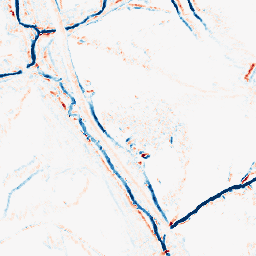
Category: morphological
Decomposition family: morphological_diamond
Decomposition parameters: operation: average
radius: 3
Upsampling method: nearest
Upsampling parameters: scale: 2
Upsampling scale: 2